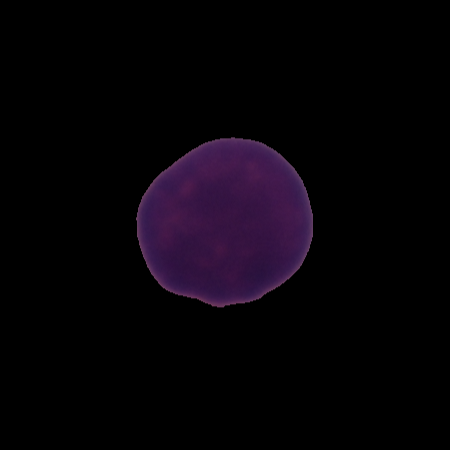
Label: healthy